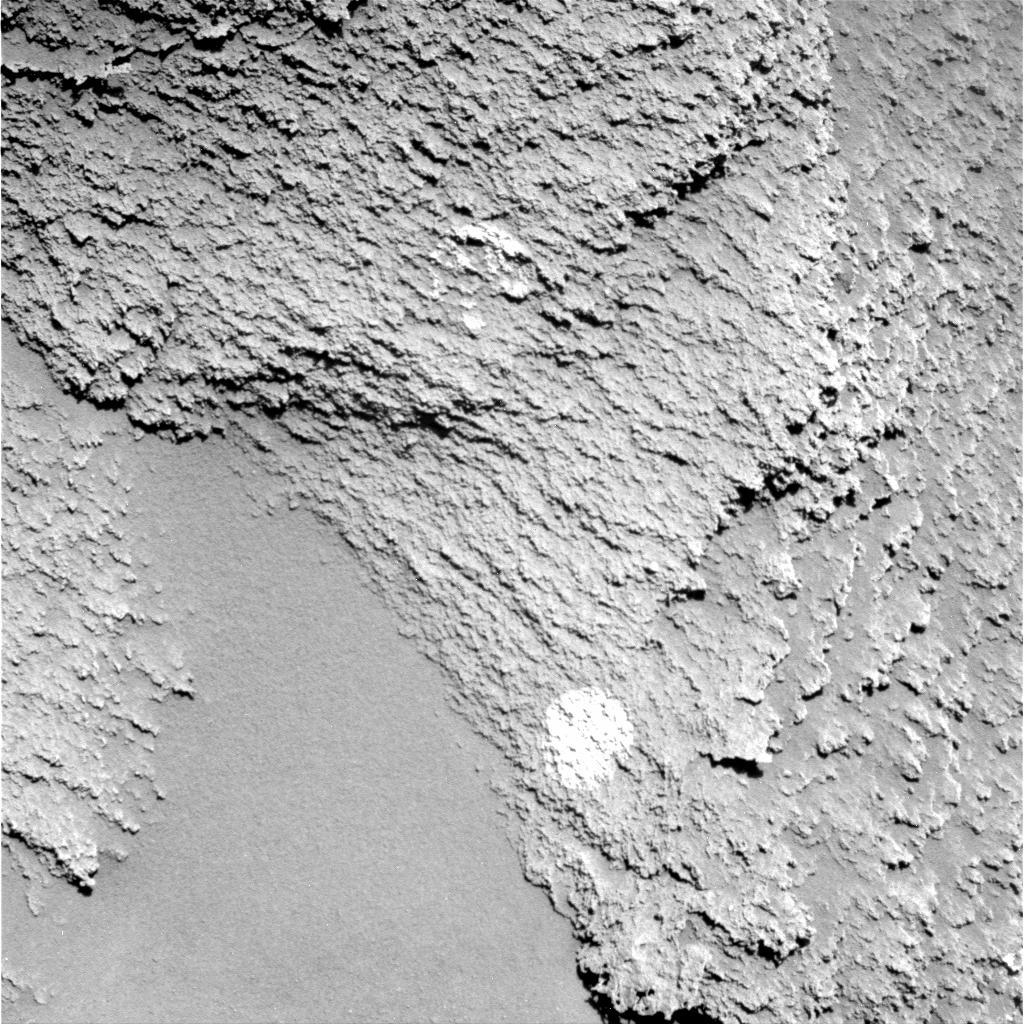
Terrain classes present: Bedrock, Gravel / Sand / Soil, Shadow